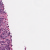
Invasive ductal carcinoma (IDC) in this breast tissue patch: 1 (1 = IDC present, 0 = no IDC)